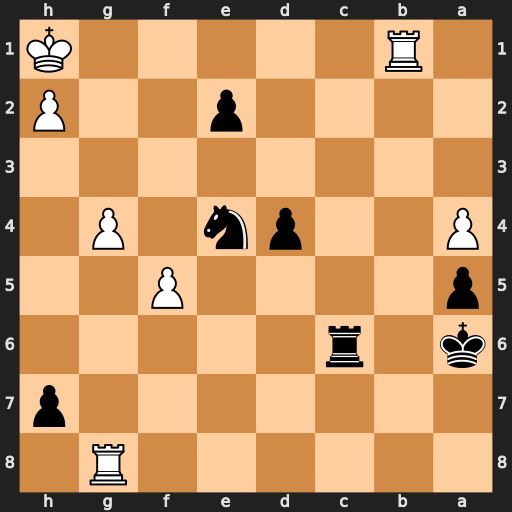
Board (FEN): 6R1/7p/k1r5/p4P2/P2pn1P1/8/4p2P/1R5K
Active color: b
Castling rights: -
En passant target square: -
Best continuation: Rb6 Re1 d3